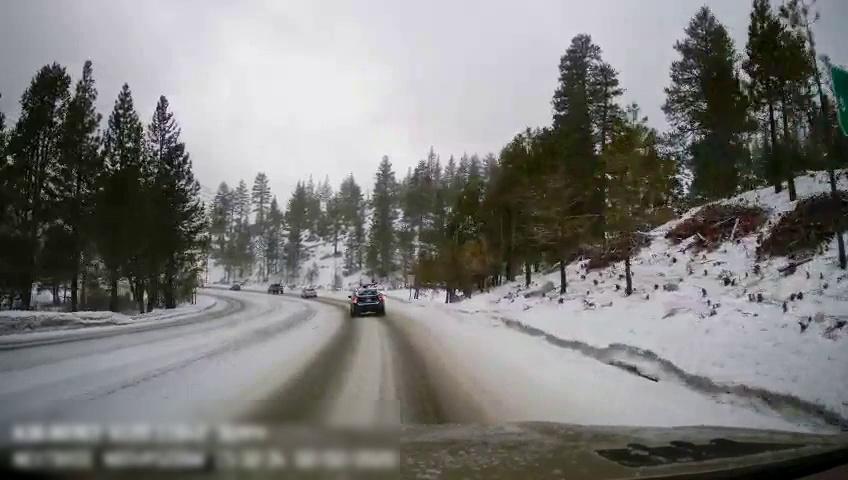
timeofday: Day
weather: Snowy
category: Drivable Space
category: Vehicles | Car
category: Vehicles | Truck
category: Vehicles | Car
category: Traffic | Signs